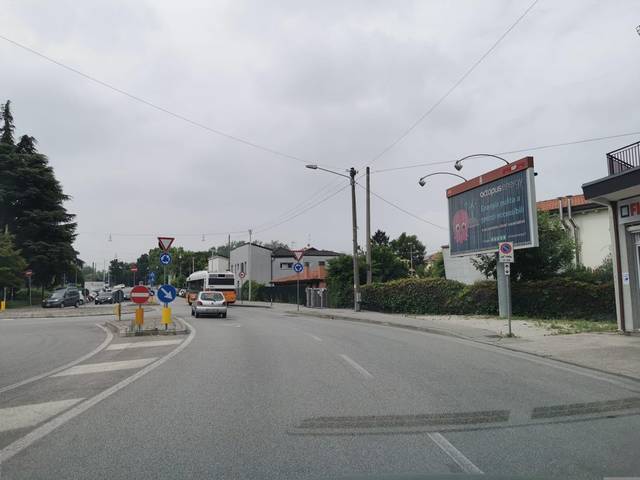
Region: Italy
Coordinates: 45.408, 11.902